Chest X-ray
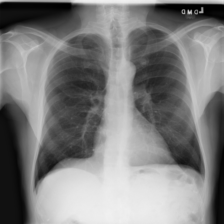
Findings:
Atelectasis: negative
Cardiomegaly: negative
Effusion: negative
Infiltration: negative
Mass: negative
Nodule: negative
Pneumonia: negative
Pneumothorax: negative
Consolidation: negative
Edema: negative
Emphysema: negative
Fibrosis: negative
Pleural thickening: negative
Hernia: negative